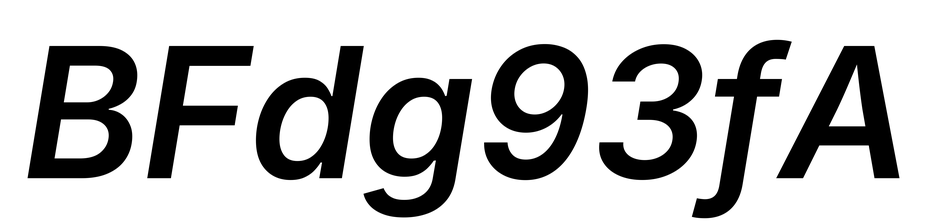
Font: Inter-Italic_SemiBold_Italic